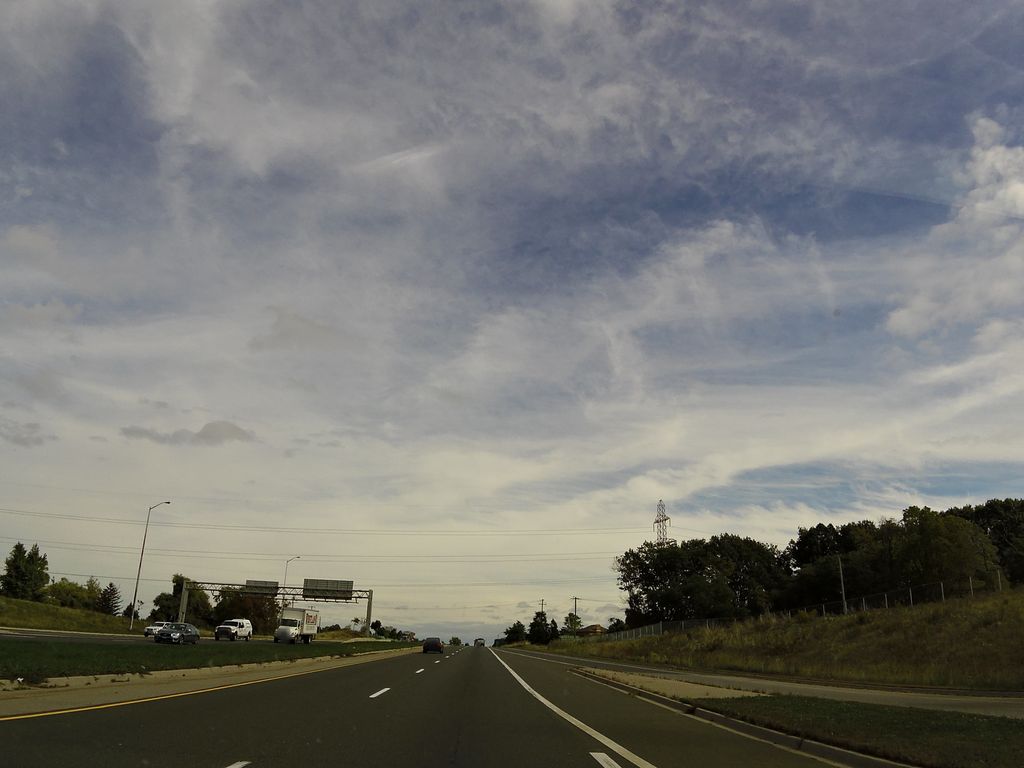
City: hamilton